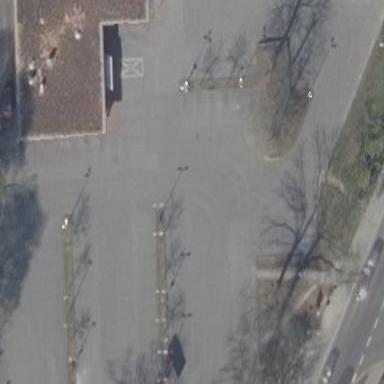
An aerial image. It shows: Parking area with concrete surface.